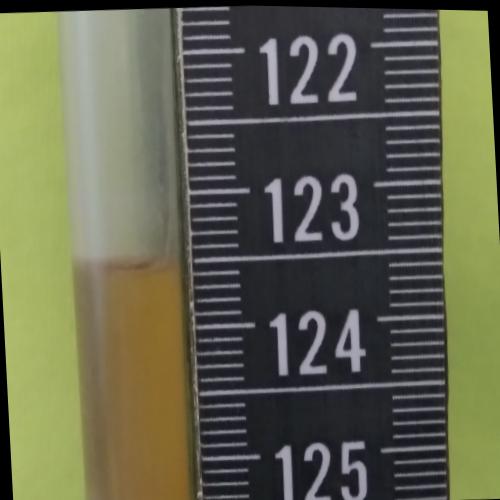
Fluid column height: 123.5 cm